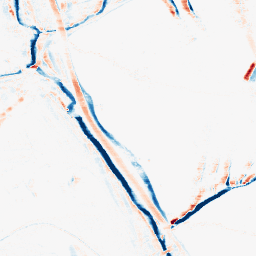
Category: morphological
Decomposition family: morphological_rect
Decomposition parameters: operation: average
width: 10
height: 3
Upsampling method: bicubic
Upsampling parameters: scale: 2
Upsampling scale: 2